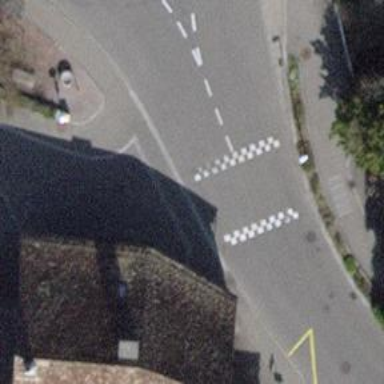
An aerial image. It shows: Traffic calming cushion.